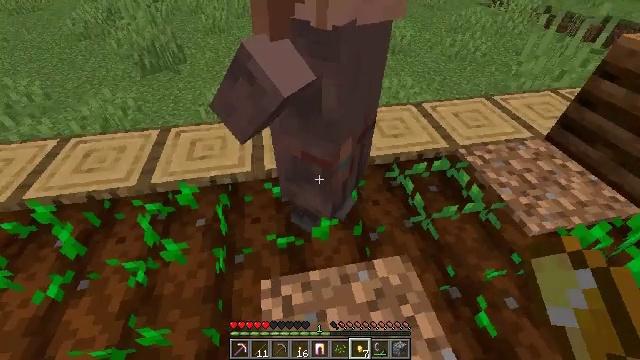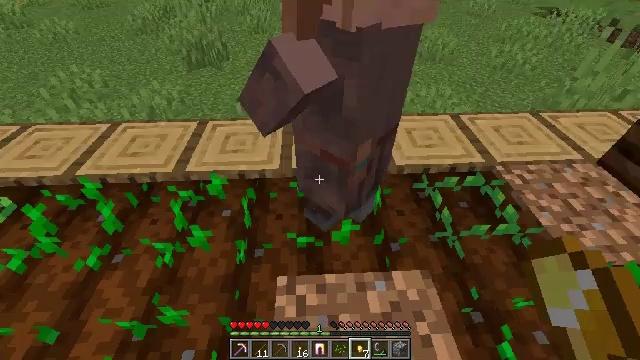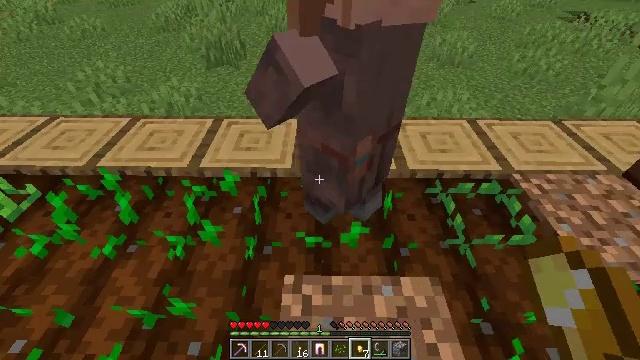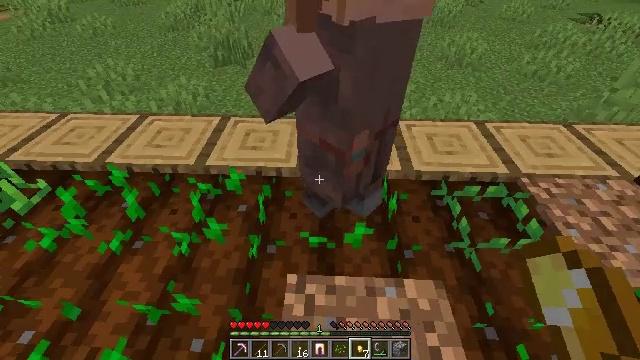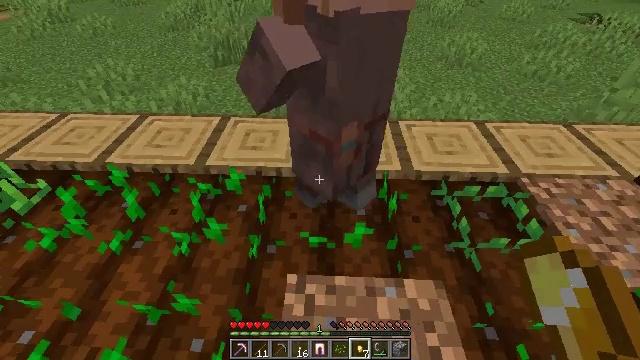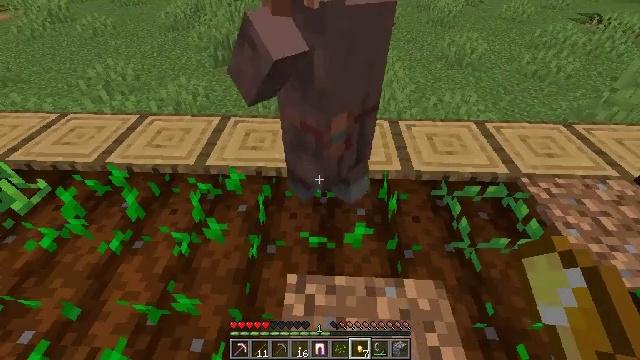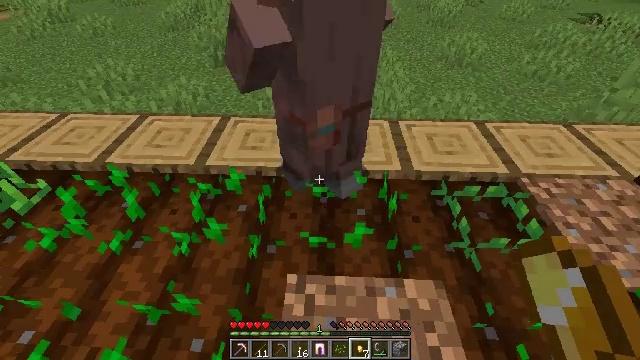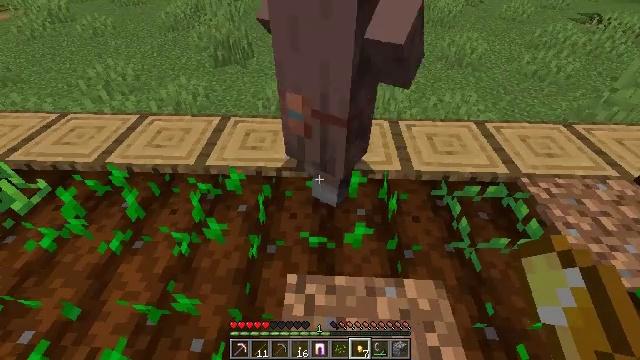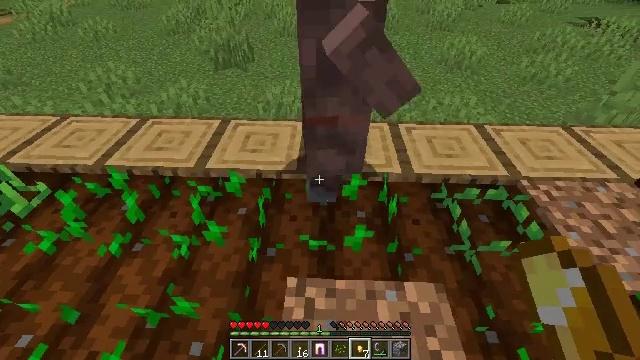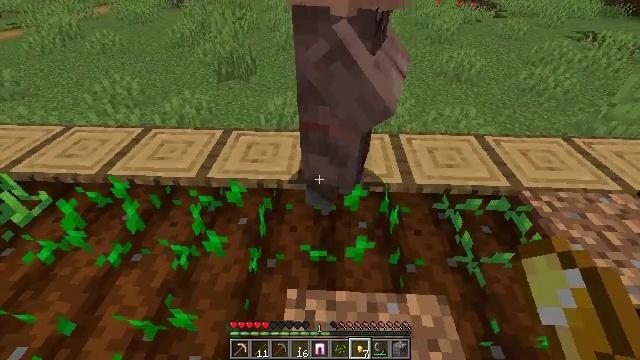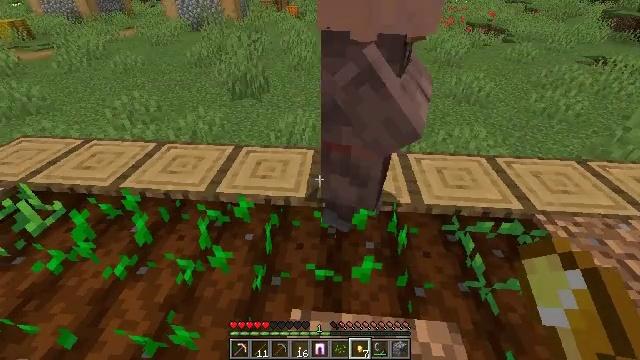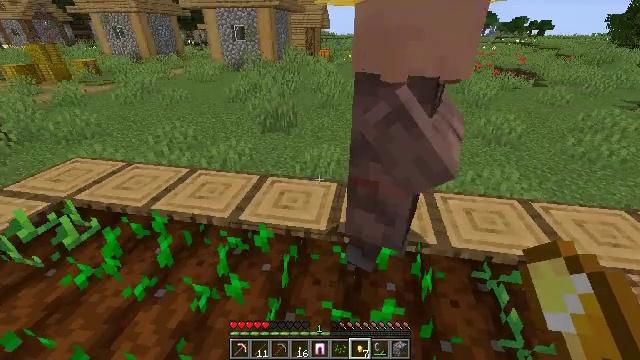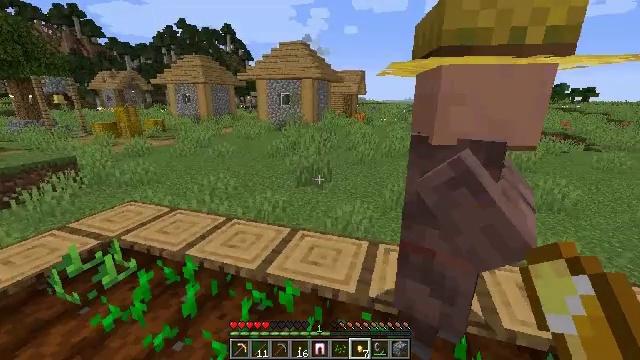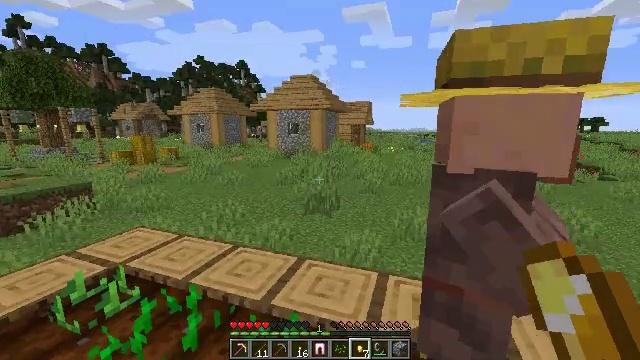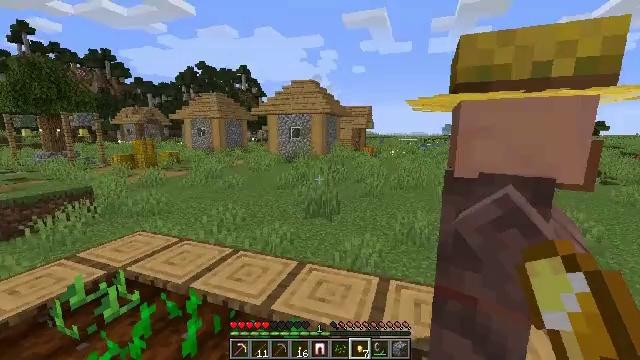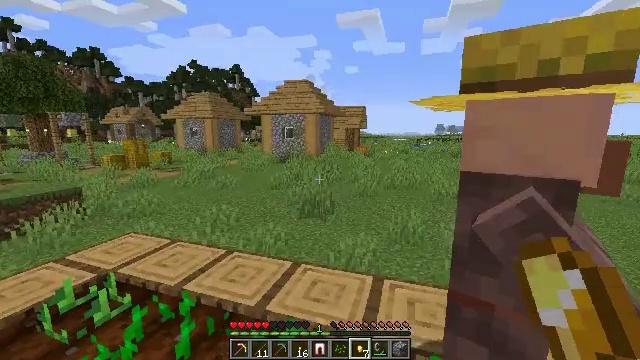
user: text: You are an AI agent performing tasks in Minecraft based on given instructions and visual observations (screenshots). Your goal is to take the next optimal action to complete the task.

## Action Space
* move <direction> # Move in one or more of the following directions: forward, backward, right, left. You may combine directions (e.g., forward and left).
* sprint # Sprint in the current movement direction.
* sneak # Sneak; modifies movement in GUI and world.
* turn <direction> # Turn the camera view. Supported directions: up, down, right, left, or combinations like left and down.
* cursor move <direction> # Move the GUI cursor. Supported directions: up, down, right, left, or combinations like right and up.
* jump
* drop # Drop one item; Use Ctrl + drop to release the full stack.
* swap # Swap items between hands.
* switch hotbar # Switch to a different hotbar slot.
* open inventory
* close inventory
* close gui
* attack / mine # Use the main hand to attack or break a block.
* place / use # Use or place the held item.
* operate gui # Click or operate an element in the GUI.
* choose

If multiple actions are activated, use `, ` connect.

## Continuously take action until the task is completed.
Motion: motion action
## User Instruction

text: Remove a gold nugget from the inventory.
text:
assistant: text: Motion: turn left
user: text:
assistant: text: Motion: turn left
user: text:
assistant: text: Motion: turn left
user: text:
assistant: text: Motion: no_op
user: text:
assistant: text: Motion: no_op
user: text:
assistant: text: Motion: no_op
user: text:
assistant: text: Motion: no_op
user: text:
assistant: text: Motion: no_op
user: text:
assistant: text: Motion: turn up
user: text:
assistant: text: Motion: turn left and up
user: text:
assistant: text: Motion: turn left and up
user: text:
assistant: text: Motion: turn left and up
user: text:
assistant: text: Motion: turn left and up
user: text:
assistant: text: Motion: no_op
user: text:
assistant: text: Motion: turn right
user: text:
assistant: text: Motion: turn right
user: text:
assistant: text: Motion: turn right
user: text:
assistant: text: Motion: turn right and down
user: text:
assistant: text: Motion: turn right
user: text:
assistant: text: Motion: turn right
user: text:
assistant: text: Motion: turn right
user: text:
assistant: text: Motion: turn right
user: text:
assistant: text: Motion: no_op
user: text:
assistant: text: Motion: no_op
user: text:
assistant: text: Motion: turn right
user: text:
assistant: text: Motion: turn right
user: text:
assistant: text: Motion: turn right
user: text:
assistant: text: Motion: turn right
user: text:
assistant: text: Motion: no_op
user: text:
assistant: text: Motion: drop